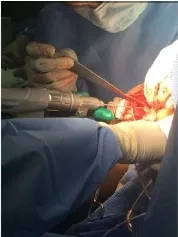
Intraoperative photographs of the Tension-slide technique of proximal biceps tendodesis using an EndoButton reproducing anatomical length-tension relationship. Guide wire passed through the distal bicipital groove (DBG).
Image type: medical_photograph (other_medical_photograph)